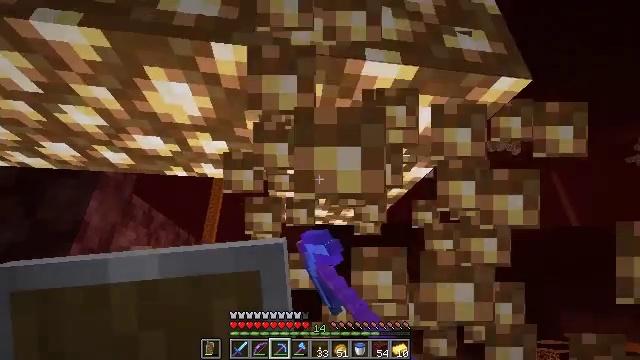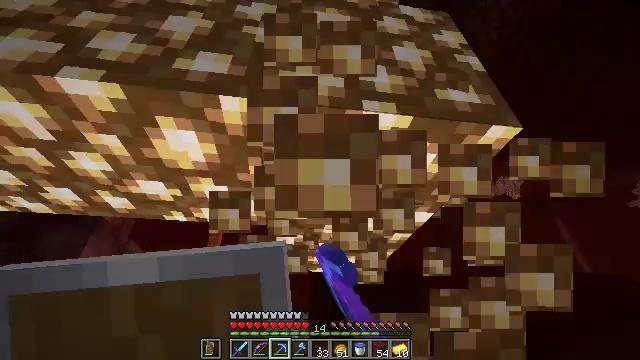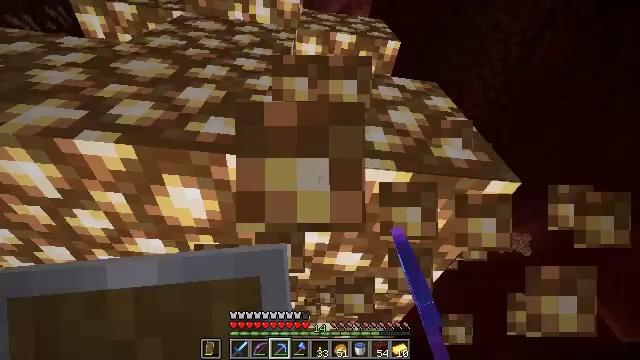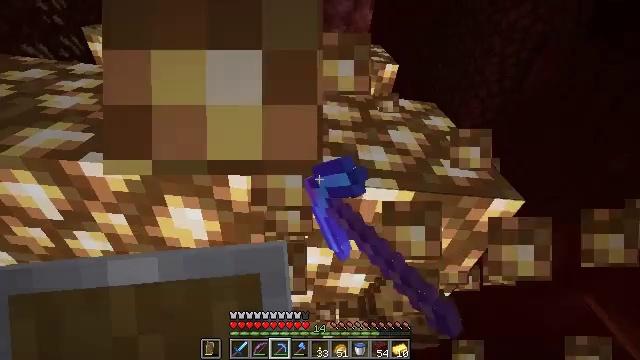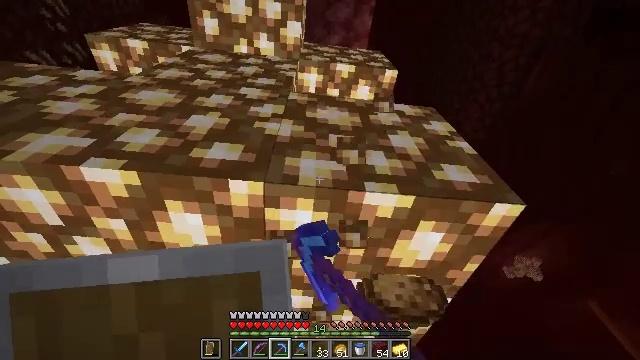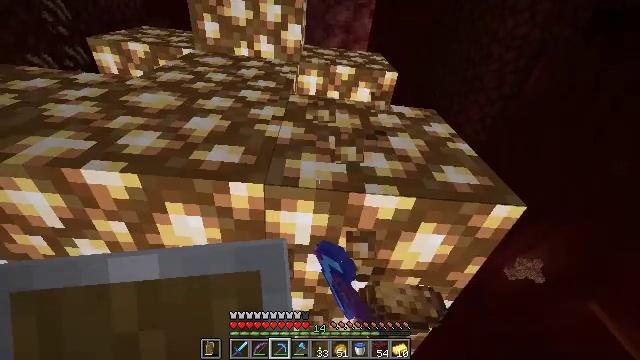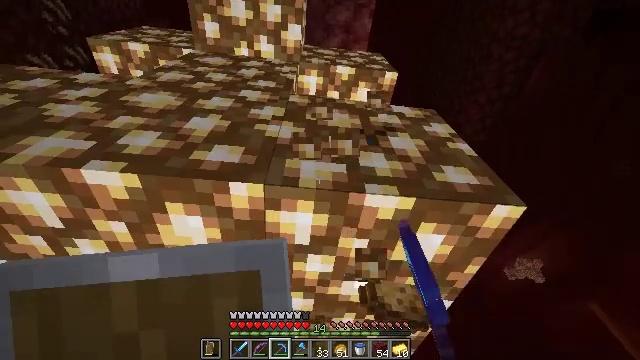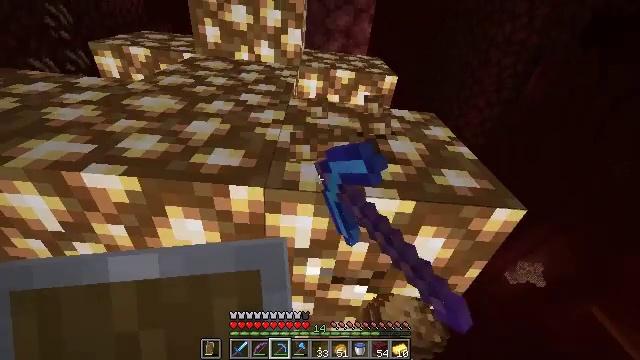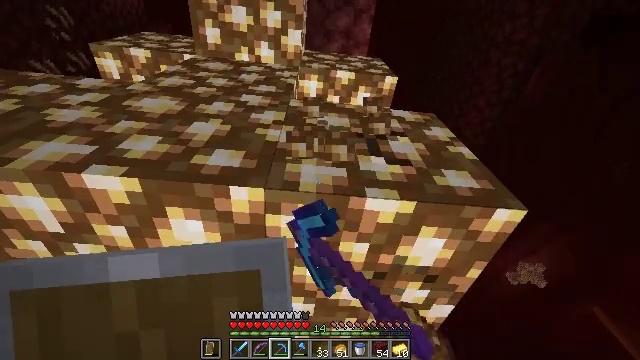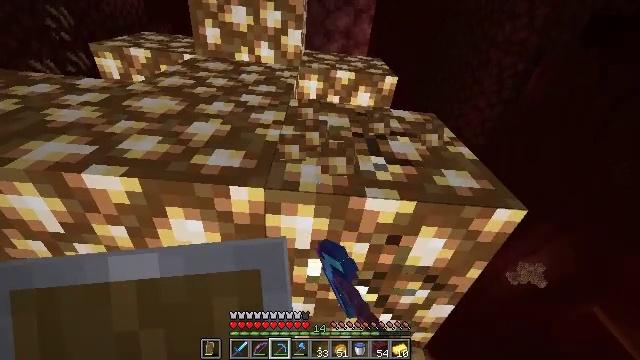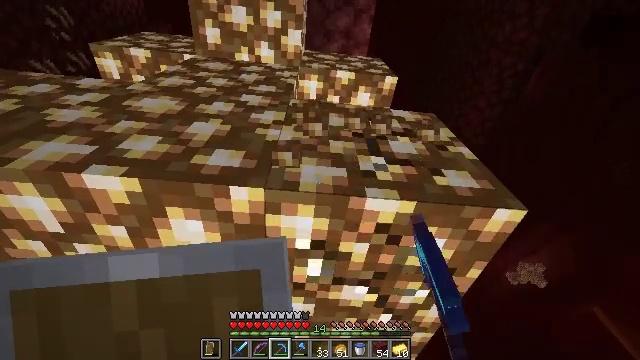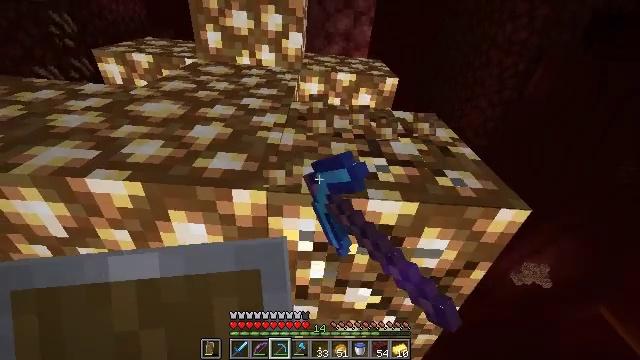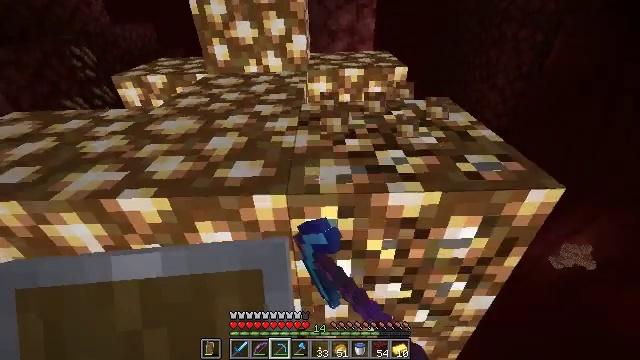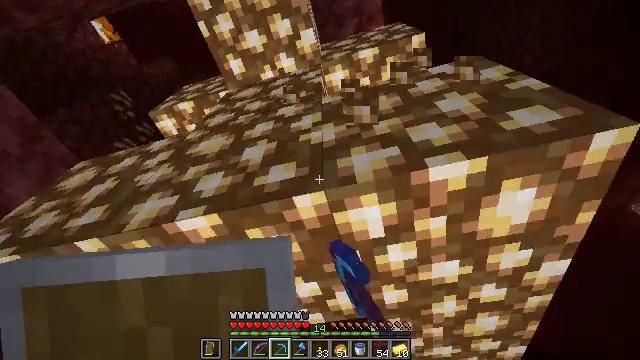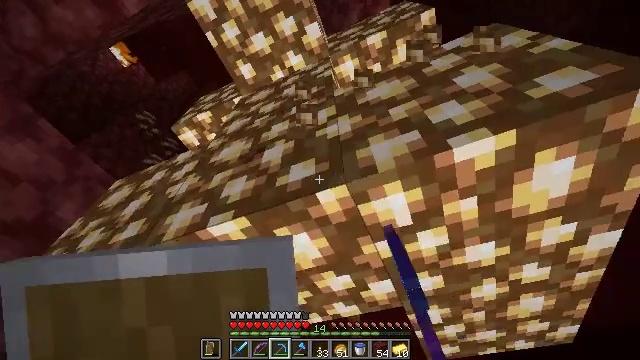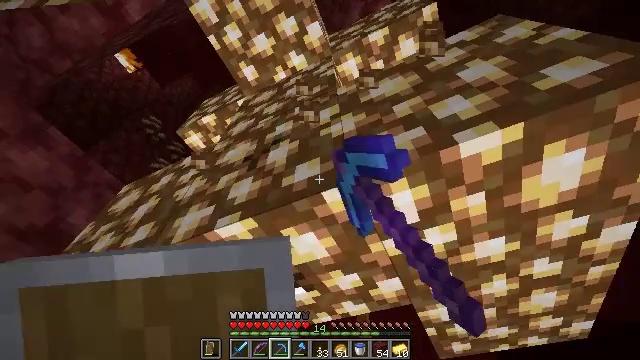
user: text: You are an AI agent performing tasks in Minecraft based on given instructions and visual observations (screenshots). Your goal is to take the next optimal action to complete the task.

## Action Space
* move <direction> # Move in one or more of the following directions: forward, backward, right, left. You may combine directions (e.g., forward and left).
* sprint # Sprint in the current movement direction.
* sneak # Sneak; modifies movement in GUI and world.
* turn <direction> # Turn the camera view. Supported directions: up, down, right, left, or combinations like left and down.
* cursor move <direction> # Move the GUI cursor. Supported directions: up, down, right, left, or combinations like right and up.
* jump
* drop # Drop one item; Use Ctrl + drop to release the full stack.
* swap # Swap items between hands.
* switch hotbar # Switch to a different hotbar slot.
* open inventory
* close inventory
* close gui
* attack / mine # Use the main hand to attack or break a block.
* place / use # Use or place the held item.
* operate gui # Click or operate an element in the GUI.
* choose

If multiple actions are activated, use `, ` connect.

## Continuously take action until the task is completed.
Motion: motion action
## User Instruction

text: Break the glowstone to gather its dust.
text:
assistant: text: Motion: sneak, turn up, attack / mine
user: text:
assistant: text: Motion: sneak, turn up, attack / mine
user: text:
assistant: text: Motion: sneak, turn up, attack / mine
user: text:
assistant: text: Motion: sneak, turn up, attack / mine
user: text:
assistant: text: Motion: sneak, attack / mine
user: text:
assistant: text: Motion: sneak, attack / mine
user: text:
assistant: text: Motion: sneak, attack / mine
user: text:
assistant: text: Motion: sneak, attack / mine
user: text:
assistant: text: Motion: sneak, attack / mine
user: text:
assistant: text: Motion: sneak, attack / mine
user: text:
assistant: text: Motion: sneak, attack / mine
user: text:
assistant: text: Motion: sneak, turn left, attack / mine
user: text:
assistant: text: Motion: sneak, turn left and down, attack / mine
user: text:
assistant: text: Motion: sneak, turn left and down, attack / mine
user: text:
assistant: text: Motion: sneak, turn left, attack / mine
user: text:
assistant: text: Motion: sneak, attack / mine
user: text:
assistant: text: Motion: sneak, attack / mine
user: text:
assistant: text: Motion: sneak, attack / mine
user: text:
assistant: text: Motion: sneak, attack / mine
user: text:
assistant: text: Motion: sneak, attack / mine
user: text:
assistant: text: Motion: sneak, attack / mine
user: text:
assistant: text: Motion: sneak, attack / mine
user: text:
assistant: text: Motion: sneak, attack / mine
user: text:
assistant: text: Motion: sneak, attack / mine
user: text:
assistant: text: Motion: sneak, attack / mine
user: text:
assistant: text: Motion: sneak, attack / mine
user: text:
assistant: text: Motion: sneak, turn right, attack / mine
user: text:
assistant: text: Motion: sneak, turn right, attack / mine
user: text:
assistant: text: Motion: sneak, turn right and down, attack / mine
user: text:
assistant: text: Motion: sneak, turn right, attack / mine